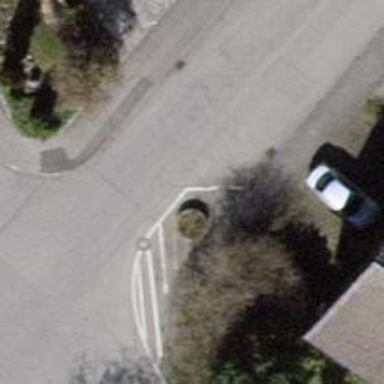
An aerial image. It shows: Chicane for traffic calming.